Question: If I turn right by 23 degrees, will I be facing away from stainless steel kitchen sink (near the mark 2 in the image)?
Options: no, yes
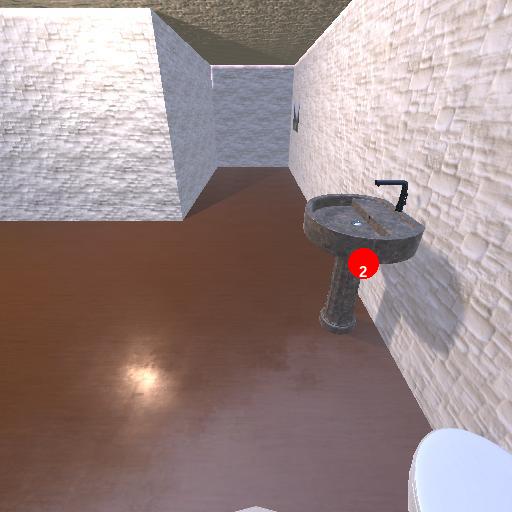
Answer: no